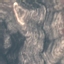
Land use / land cover: HerbaceousVegetation